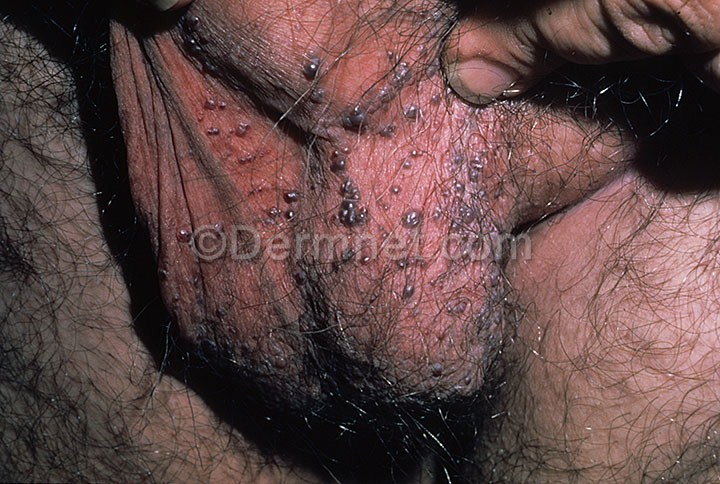
Disease: Vascular Tumors